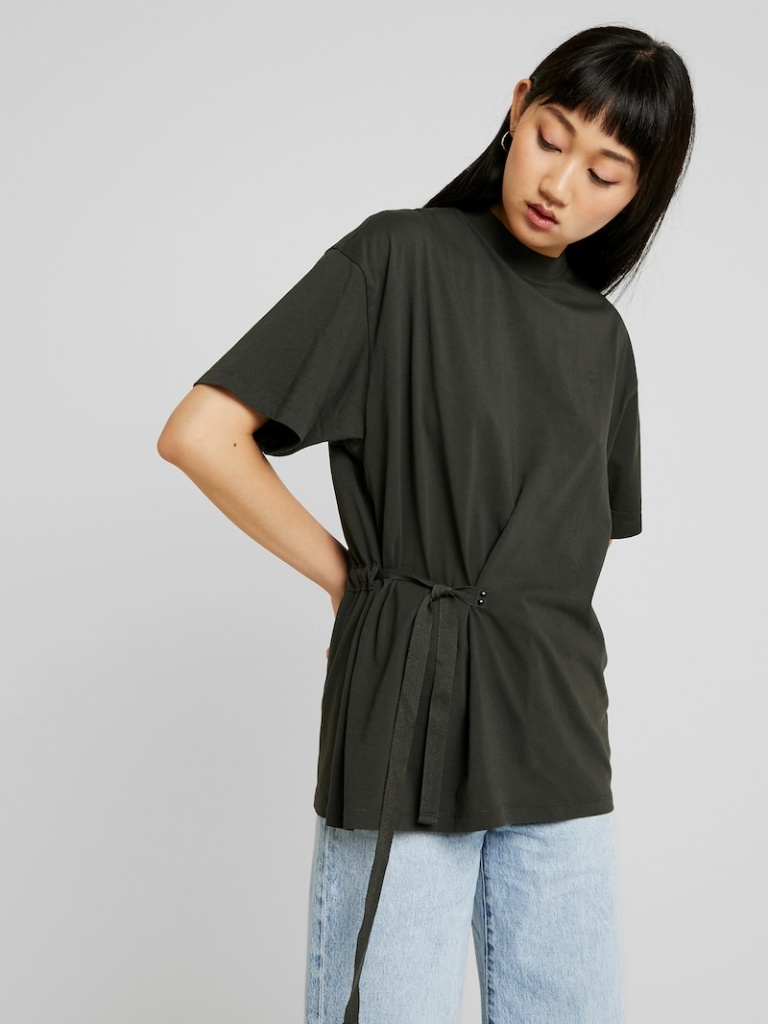
cotton loose short sleeve hip length Untucked crew t-shirt